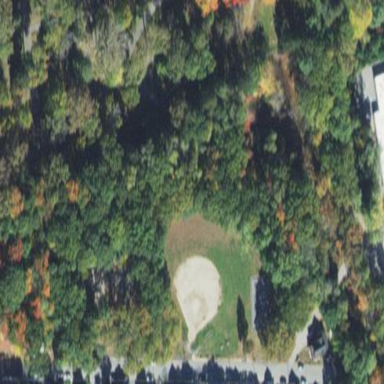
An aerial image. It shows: Baseball pitch for leisure and sports activities.